Question: I found a few similar questions here on SO but
none of them seems to provide an actual answer.
I have these two versions.
'''
Directory of C:\Java\Bit64
01/19/2014 05:40 AM <DIR> .
01/19/2014 05:40 AM <DIR> ..
10/18/2013 07:53 AM <DIR> jdk1.6.0_45
01/19/2014 05:42 AM <DIR> jdk1.7.0_51
10/16/2013 03:15 PM <DIR> jre1.6.0_45
01/19/2014 05:40 AM <DIR> jre1.7.0_51
0 File(s) 0 bytes
6 Dir(s) 45,369,233,408 bytes free
C:\Java\Bit64>
'''
I want my Java 6 version to be the default one.
Unfortunately in 'C:\Windows\System32' I have some other
java.exe which I am not sure when and how was installed by me.
'''
C:\Windows\System32>dir jav*
Volume in drive C is OS
Volume Serial Number is xxxx-yyyy
Directory of C:\Windows\System32
01/19/2014 05:40 AM 189,352 java.exe
01/19/2014 05:40 AM 189,352 javaw.exe
01/19/2014 05:40 AM 312,744 javaws.exe
3 File(s) 731,896 bytes
0 Dir(s) 45,369,040,896 bytes free
C:\Windows\System32>
'''
Unfortunately I cannot even rename the java.exe in System32.
'''
C:\Windows\System32>move java.exe java___exe
Access is denied.
0 file(s) moved.
'''
I recall there were some options for this in the Java
Control panel but I am not sure which ones exactly.
So ...
(1) How do I make my Java 6 the default one in the right way?
I am not sure I want to put on my PATH '%java_home%in' before
'C:\Windows\System32'. But even if I do this, it still picks up Java 7.
(2) Why?!
(3) If I reinstall both versions will it help?
This is the most weird thing (I tried that based
on a few comments posted under this question).
'''
C:\>echo %java_home%
C:\Java\Bit64\jdk1.6.0_45
C:\>echo %path%
%java_home%in;C:\Python27\Lib\site-packages\PyQt4;.....................
C:\>java -version
Picked up JAVA_TOOL_OPTIONS: -Dfile.encoding=UTF8
java version "1.7.0_51"
Java(TM) SE Runtime Environment (build 1.7.0_51-b13)
Java HotSpot(TM) 64-Bit Server VM (build 24.51-b03, mixed mode)
C:\>
'''
OK, I uninstalled both JDKs. Then I installed JDK 7 and
JDK 6 (without any public JREs). And I installed 6 after 7.
(4) Does anyone know what this key 'current version' means
and which program uses it? I was expecting it to be set to
1.6 as I installed JDK 6 second. Still, right now I don't
see any issues, JDK 6 is default, I guess due to '%java_home%in'
being the very first thing on the '%path%'.

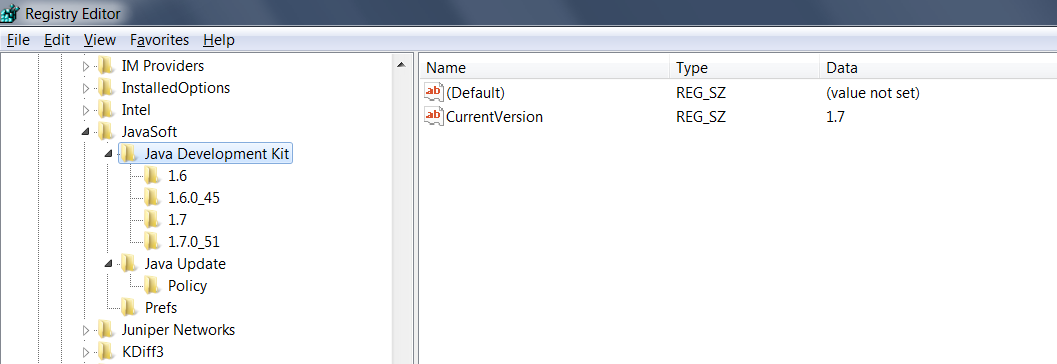
Answer: What a_horse_with_no_name suggested fixed my problem.
I uninstalled both JDKs (6 and 7), then I reinstalled both of them without
checking the 'install public JRE' option. This really fixed everything. Now the behavior is totally predictable (I can control it with setting my Windows PATH in the way I want).
Also, I don't have any java.exe in my System32 folder.
Posting this answer here just so that others could benefit from it.